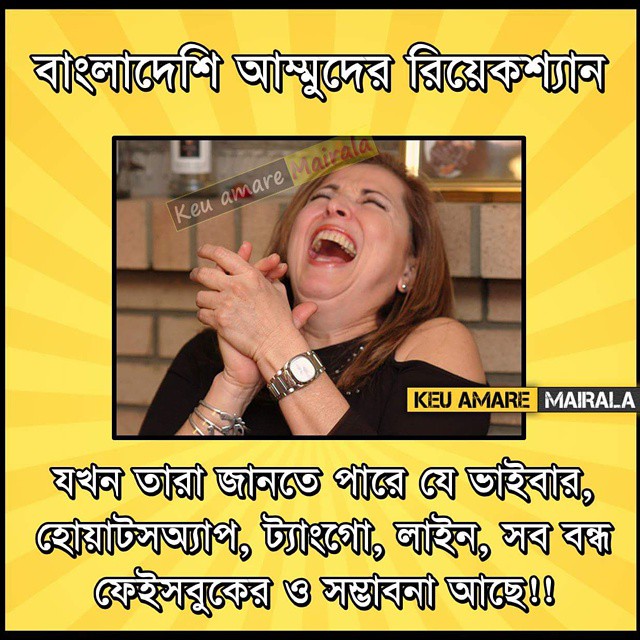
Caption: বাংলাদেশি আম্মুদের রিয়েকশ্যান  যখন তারা জানতে পারে যে ভাইবার, হোয়াটসঅ্যাপ, ট্যাংগো, লাইন, সব বন্ধ ফেইসবুকের ও সম্ভাবনা আছে !!
Label: non-hate